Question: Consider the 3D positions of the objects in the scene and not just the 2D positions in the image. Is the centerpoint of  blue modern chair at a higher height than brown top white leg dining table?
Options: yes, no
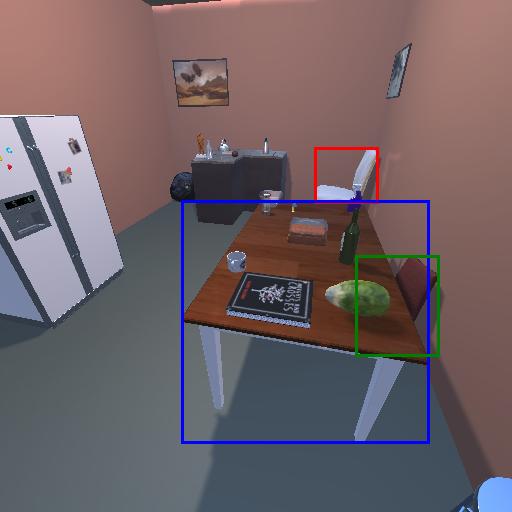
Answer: yes